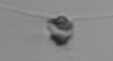
Label: Chaetoceros_didymus